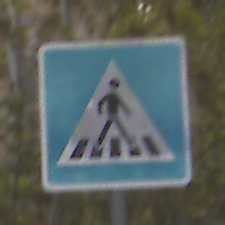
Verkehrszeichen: FussgaengerueberwegLinks
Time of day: MorningAfternoon
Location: Outdoor (Urban)
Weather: PartlyCloudy
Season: NotSpecified
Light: Natural